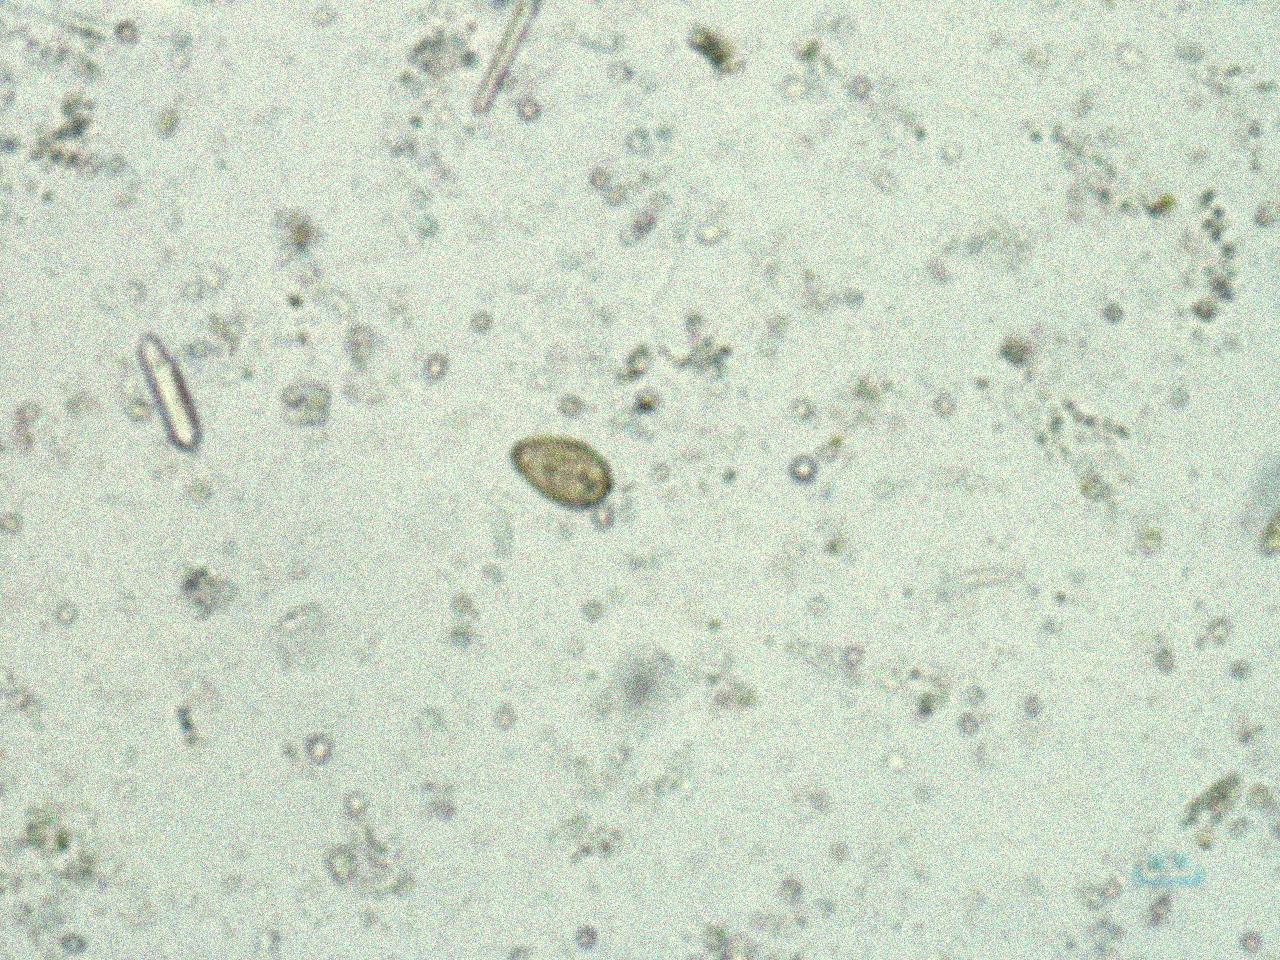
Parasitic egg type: Opisthorchis viverrine